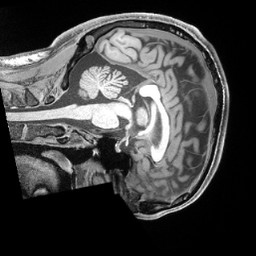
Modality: T1w
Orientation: sagittal
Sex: male
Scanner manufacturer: siemens
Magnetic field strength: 3 T
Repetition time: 2.4 s
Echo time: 0.00224 s